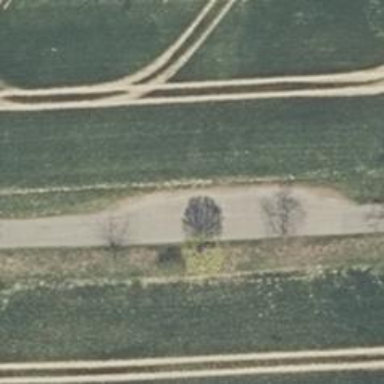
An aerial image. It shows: Passing place on the road.